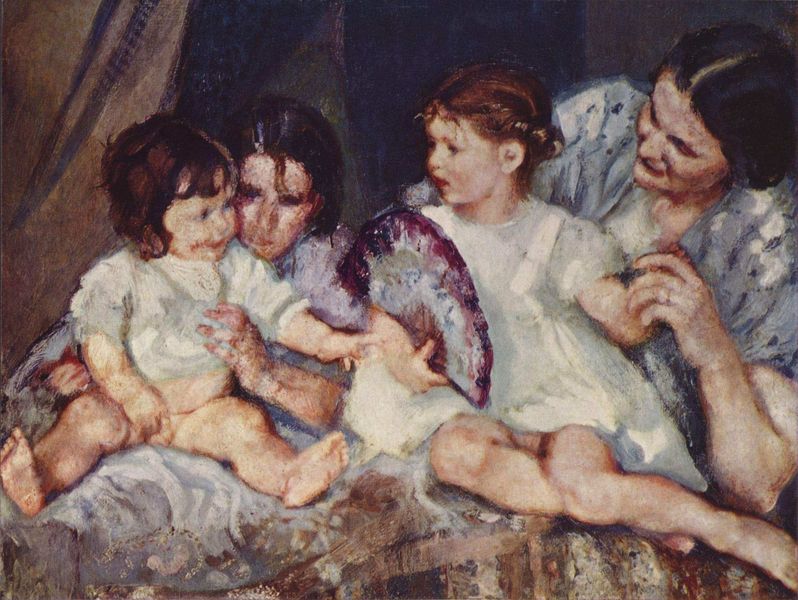
Titel: Kinder mit Fächer
Künstler: Armando Spadini
Standort: Roma
Institution: Galleria Nazionale d'Arte Moderna di Roma
Schlagwörter: blau, gemälde, gruppe, hand, haut, nackt, weiß, frauen, impressionismus, menschen, mädchen, ocker, sitzen, braun, frau, frisur, frisuren, grau, haar, kleid, kleider, licht, raum, schwarz, szene, zimmer, blick, rot, fächer, gespräch, malerei, rock, blond, gesichter, hemd, arm, arme, augen, blicke, gesicht, halten, bildnis, gruppenporträt, hände, portrait, porträt, schauen, vorhang, öl, pastos, haare, sitzend, stoffe, decke, drei, familie, familienbildnis, kind, mutter, tochter, locken, mittelscheitel, rosa, scheitel, genre, kinder, beine, lächeln, sommer, kommode, zwei, lila, violett, barun, klein, baby, vorhänge, spielen, zopf, cassatt, bett, bettdecke, schlafzimmer, nackte, junge, knie, liegend, flieder, fecher, geschwister, schwestern, lachen, spiel, barfuss, knabe, fingerring, babys, kittel, schwester, liebermann, strähne, kleidchen, kleinkind, gefleckt, haarsträhne, freundlich, oma, babies, töchter, träger, grossmutter, säugling, mütter, mutte, bet, decken, drappierung, tante, stehne, tanten, forhang, strehne, geflochtenes haar, nachtrock, lkinder